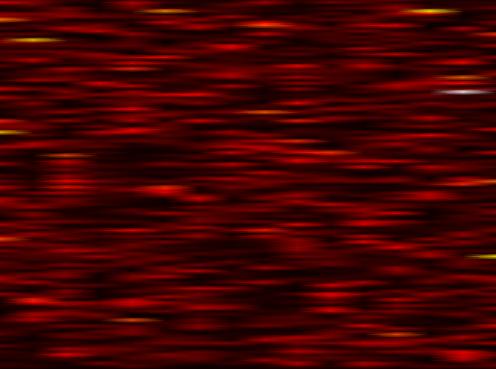
Label: OFDM